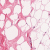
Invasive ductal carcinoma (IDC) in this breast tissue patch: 0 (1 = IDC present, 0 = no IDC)